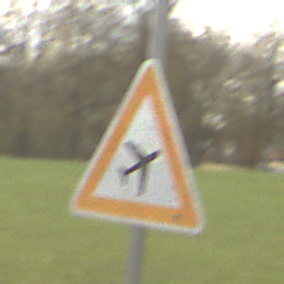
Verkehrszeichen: FlugbetriebLinks
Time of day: MorningAfternoon
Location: Outdoor (Suburban)
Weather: Overcast
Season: NotSpecified
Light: Natural